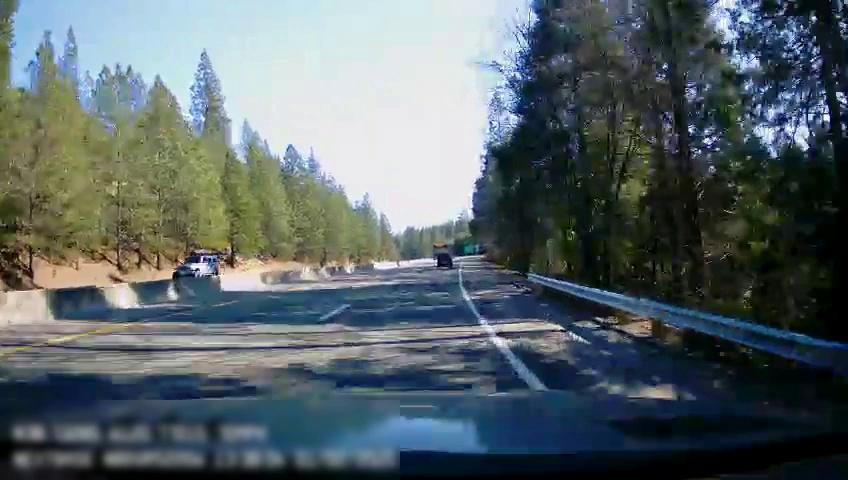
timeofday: Day
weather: Sunny
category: Drivable Space
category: Vehicles | Car
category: Vehicles | SUV
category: Lanes | Current Lane
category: Lanes | Current Lane
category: Lanes | Alternate Lane